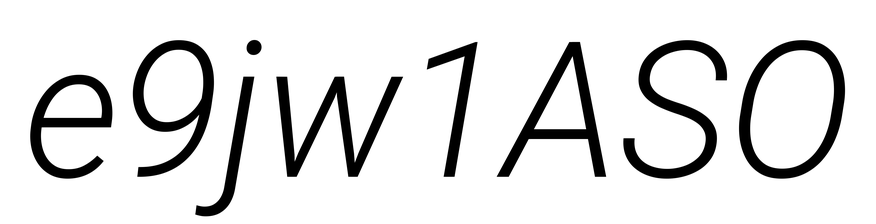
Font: Roboto-Italic_Light_Italic